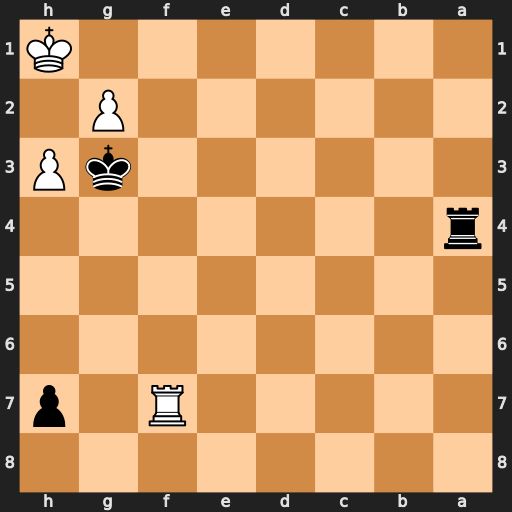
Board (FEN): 8/5R1p/8/8/r7/6kP/6P1/7K
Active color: b
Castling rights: -
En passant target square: -
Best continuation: Ra1+ Rf1 Rxf1#